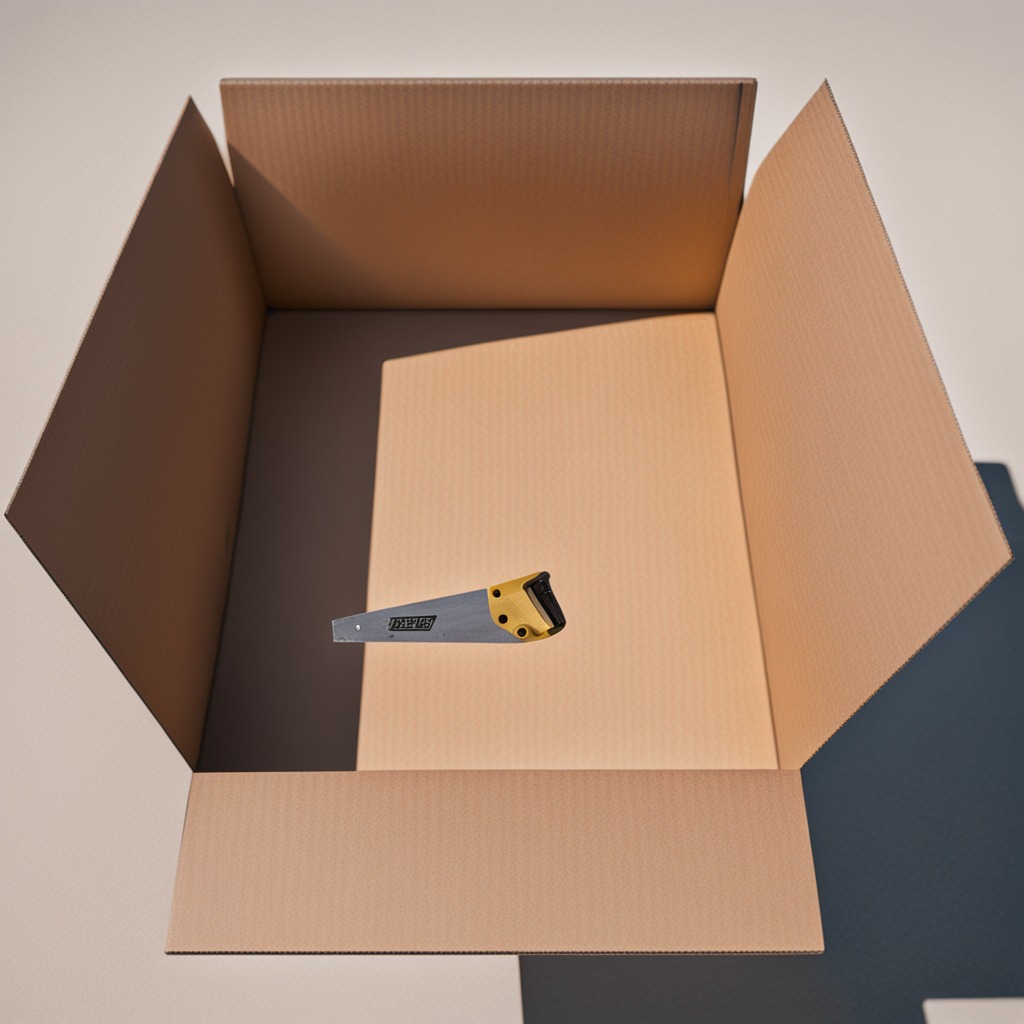
A metal saw is lying on a clean dry cardboard box surface in an outdoor workshop during daytime bright natural light soft shadows slightly creased but